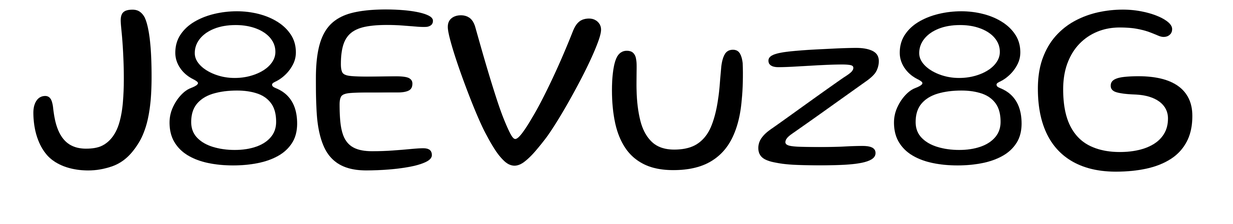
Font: Gluten_Light